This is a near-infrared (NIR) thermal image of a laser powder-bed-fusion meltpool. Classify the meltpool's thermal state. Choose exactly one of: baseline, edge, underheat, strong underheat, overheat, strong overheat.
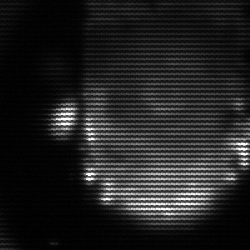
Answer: baseline